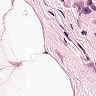
Metastatic tissue present: no